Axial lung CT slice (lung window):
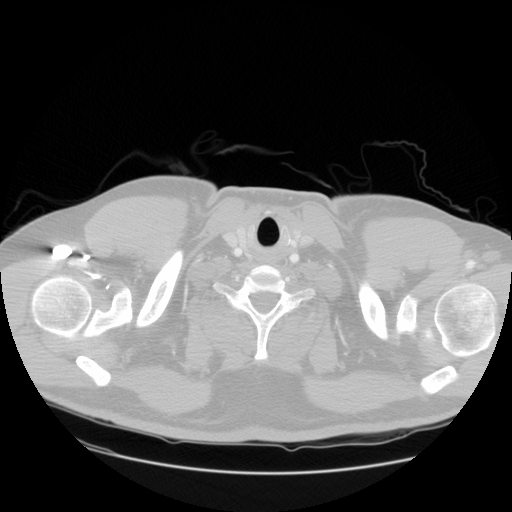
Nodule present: no